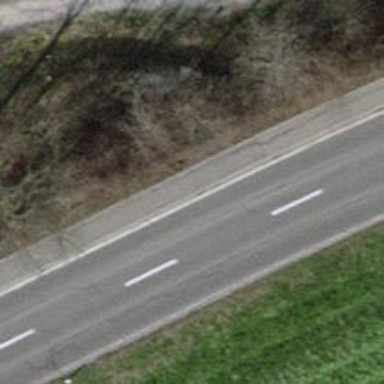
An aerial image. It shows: Asphalt path.